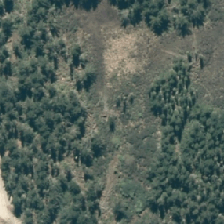
Land cover: herbaceous_freshwater_vege